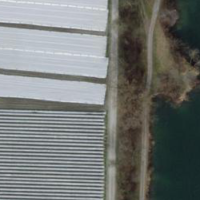
EUNIS habitat code: 52
Species observed at this site:
Dendrocopos major